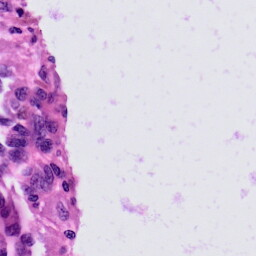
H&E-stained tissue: Skin